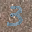
Label: 3